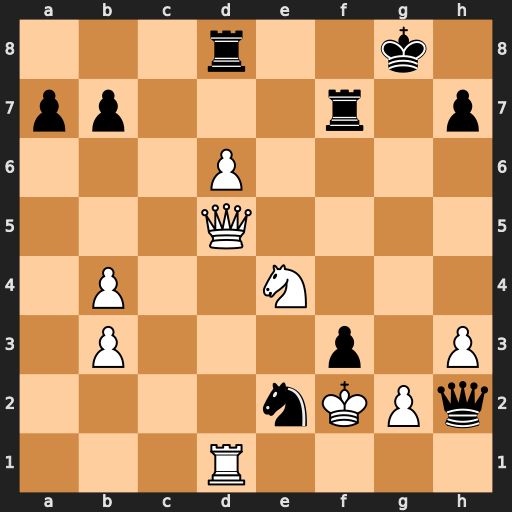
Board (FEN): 3r2k1/pp3r1p/3P4/3Q4/1P2N3/1P3p1P/4nKPq/3R4
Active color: w
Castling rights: -
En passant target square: -
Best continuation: Qg5+ Kh8 Qxd8+ Kg7 Qg5+